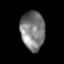
Tissue: skin
Cell type: Epithelial cells
Senescence score: 0.2291
Nuclear area (px): 922
Mean DAPI intensity: 125.051